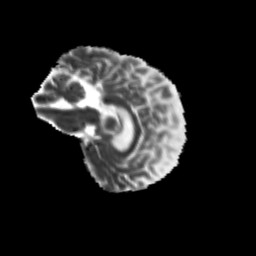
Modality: MD
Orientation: sagittal
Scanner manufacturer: siemens
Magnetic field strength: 3 T
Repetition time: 9.2 s
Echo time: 0.084 s